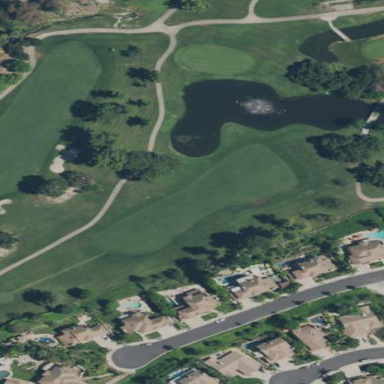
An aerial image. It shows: Golf fairway in the image.